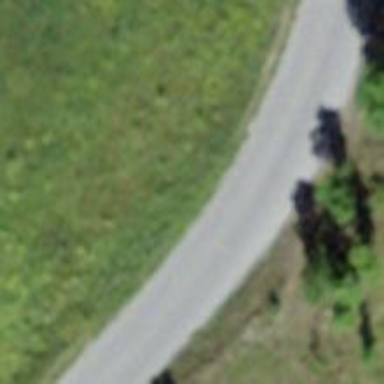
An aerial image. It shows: Unclassified road.